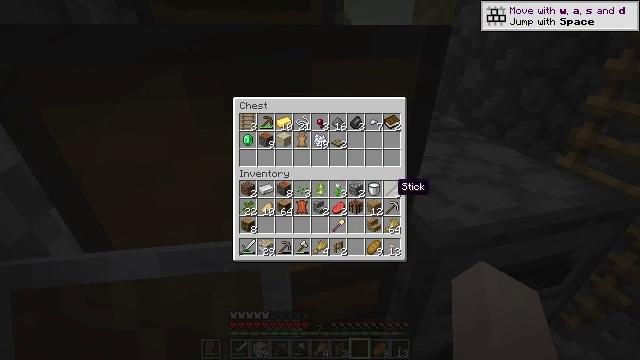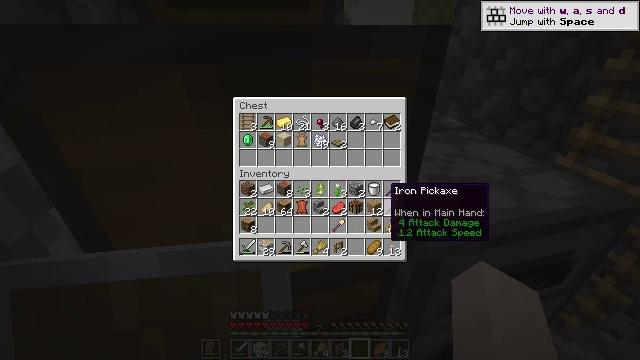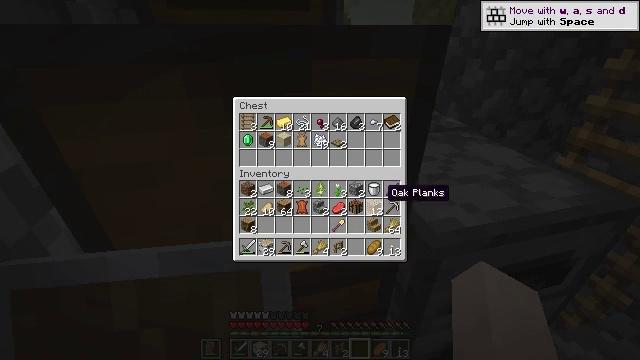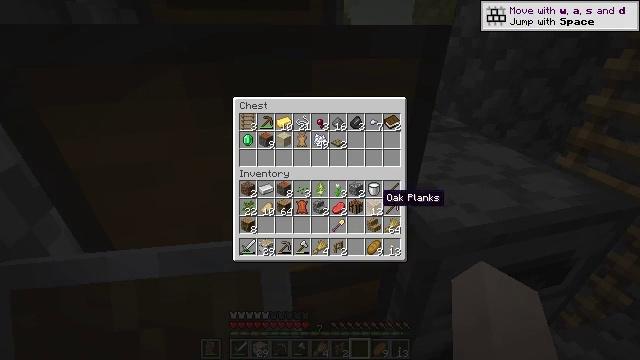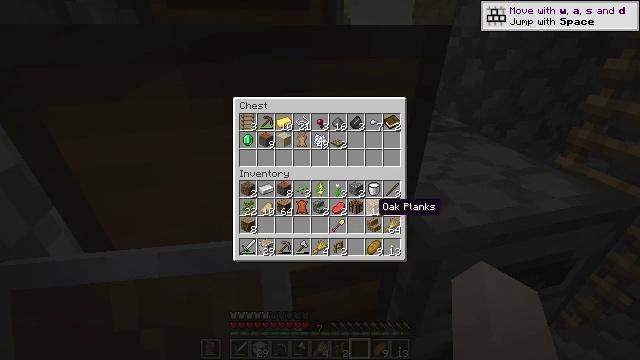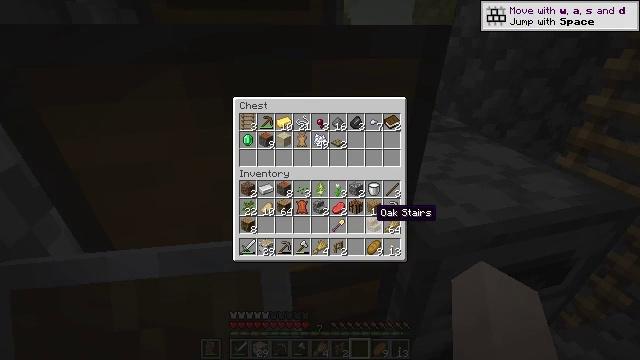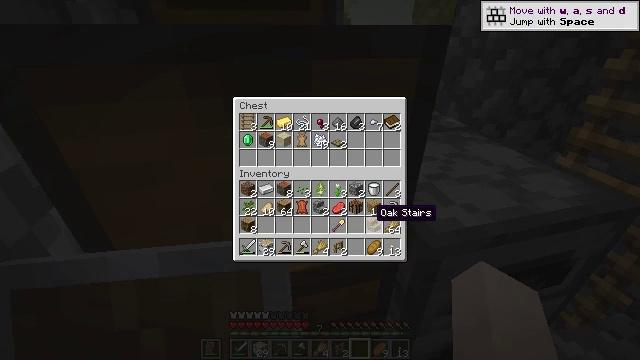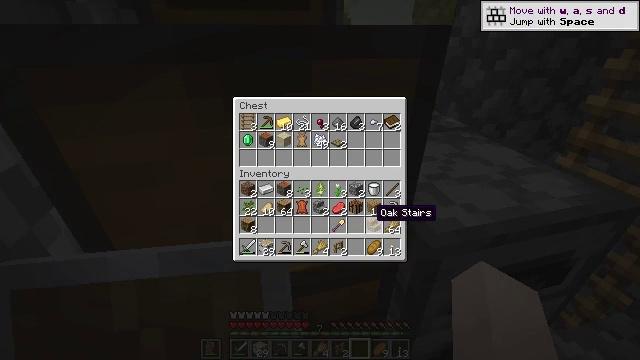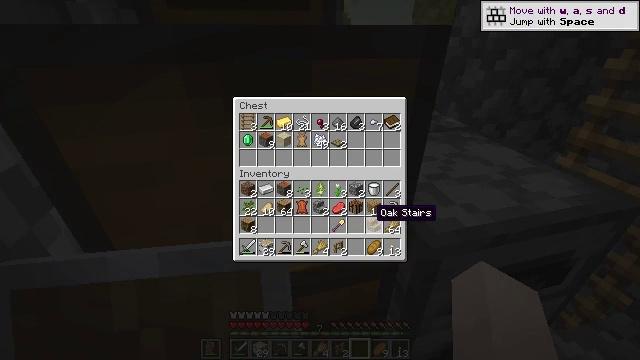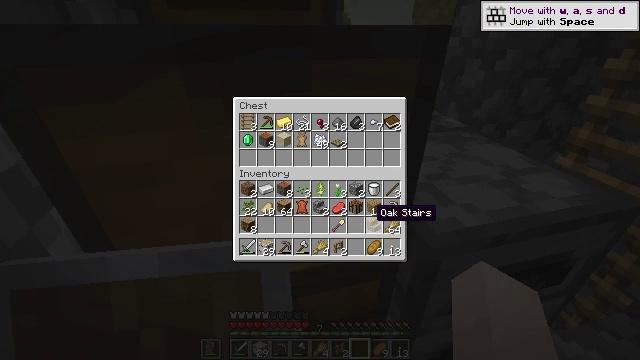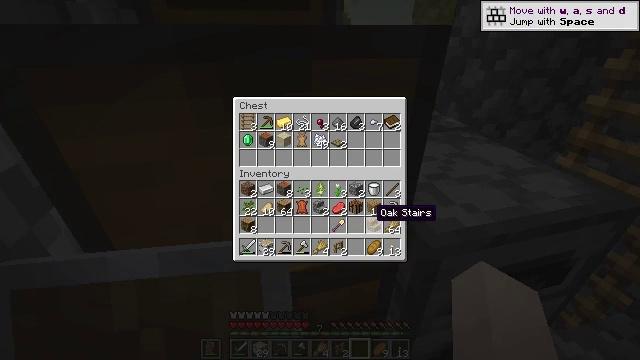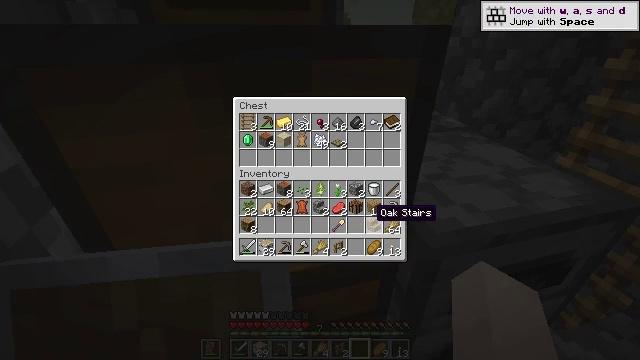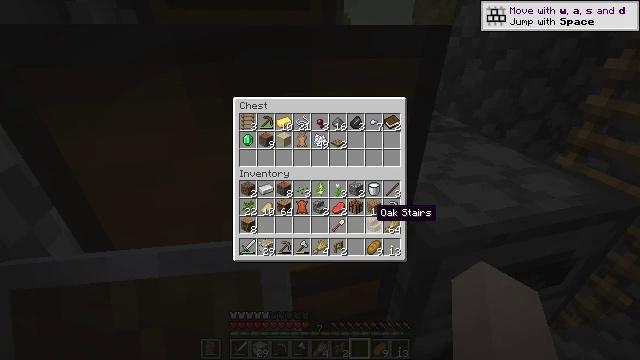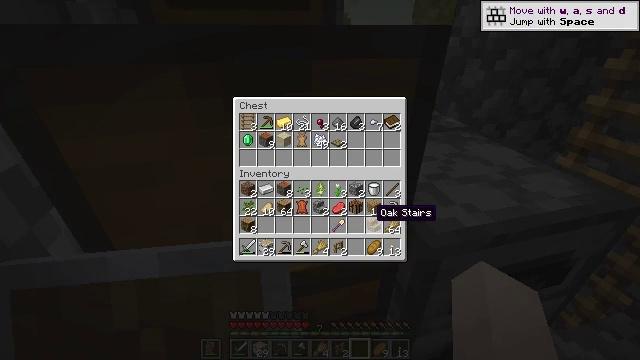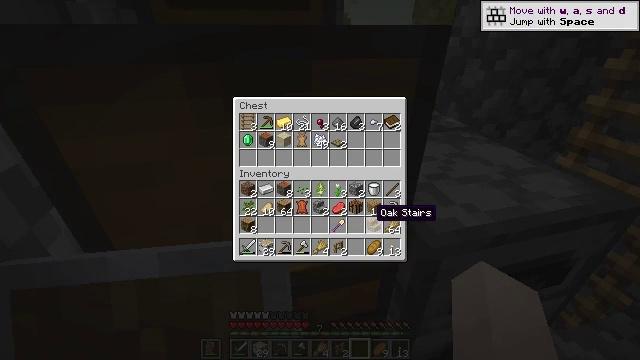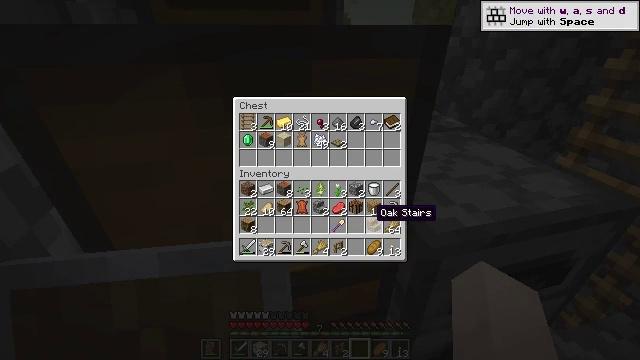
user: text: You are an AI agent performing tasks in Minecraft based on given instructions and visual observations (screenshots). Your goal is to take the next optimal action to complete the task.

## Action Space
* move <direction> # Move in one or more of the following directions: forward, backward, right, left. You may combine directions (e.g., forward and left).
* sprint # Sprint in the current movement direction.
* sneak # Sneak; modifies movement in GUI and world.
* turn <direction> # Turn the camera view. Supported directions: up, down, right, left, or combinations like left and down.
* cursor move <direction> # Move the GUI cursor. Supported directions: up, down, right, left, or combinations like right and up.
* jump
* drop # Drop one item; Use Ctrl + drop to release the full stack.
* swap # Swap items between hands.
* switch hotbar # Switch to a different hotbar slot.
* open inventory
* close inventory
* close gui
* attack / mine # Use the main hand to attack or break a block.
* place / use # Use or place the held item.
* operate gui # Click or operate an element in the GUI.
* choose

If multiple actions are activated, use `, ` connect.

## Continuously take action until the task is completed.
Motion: motion action
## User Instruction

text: Combine wheat to craft a hay block.
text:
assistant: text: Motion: sneak
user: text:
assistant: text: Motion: sneak
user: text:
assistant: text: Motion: sneak
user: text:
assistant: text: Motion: sneak, cursor move down
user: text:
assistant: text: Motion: sneak
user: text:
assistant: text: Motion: sneak
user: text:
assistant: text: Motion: sneak
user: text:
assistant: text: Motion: sneak
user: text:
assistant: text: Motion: sneak
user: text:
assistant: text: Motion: sneak
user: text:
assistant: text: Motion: sneak
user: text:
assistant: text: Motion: sneak
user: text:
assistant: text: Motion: sneak
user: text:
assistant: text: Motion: sneak
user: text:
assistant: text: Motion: sneak
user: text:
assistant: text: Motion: sneak
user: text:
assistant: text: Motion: sneak
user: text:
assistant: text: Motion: sneak
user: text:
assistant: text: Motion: sneak
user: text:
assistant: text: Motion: sneak
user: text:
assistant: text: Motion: sneak
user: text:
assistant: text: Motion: sneak
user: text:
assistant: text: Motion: sneak
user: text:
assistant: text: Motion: sneak
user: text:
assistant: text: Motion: sneak
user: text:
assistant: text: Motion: sneak
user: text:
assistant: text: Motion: sneak
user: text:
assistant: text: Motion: sneak
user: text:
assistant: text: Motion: sneak
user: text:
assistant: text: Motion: sneak